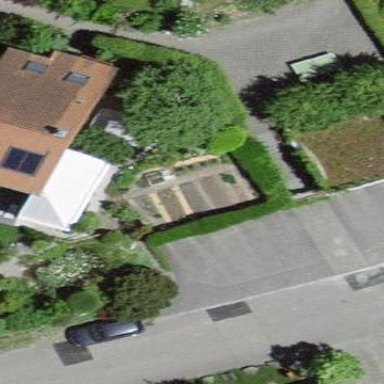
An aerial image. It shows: Group of garages.